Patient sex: M
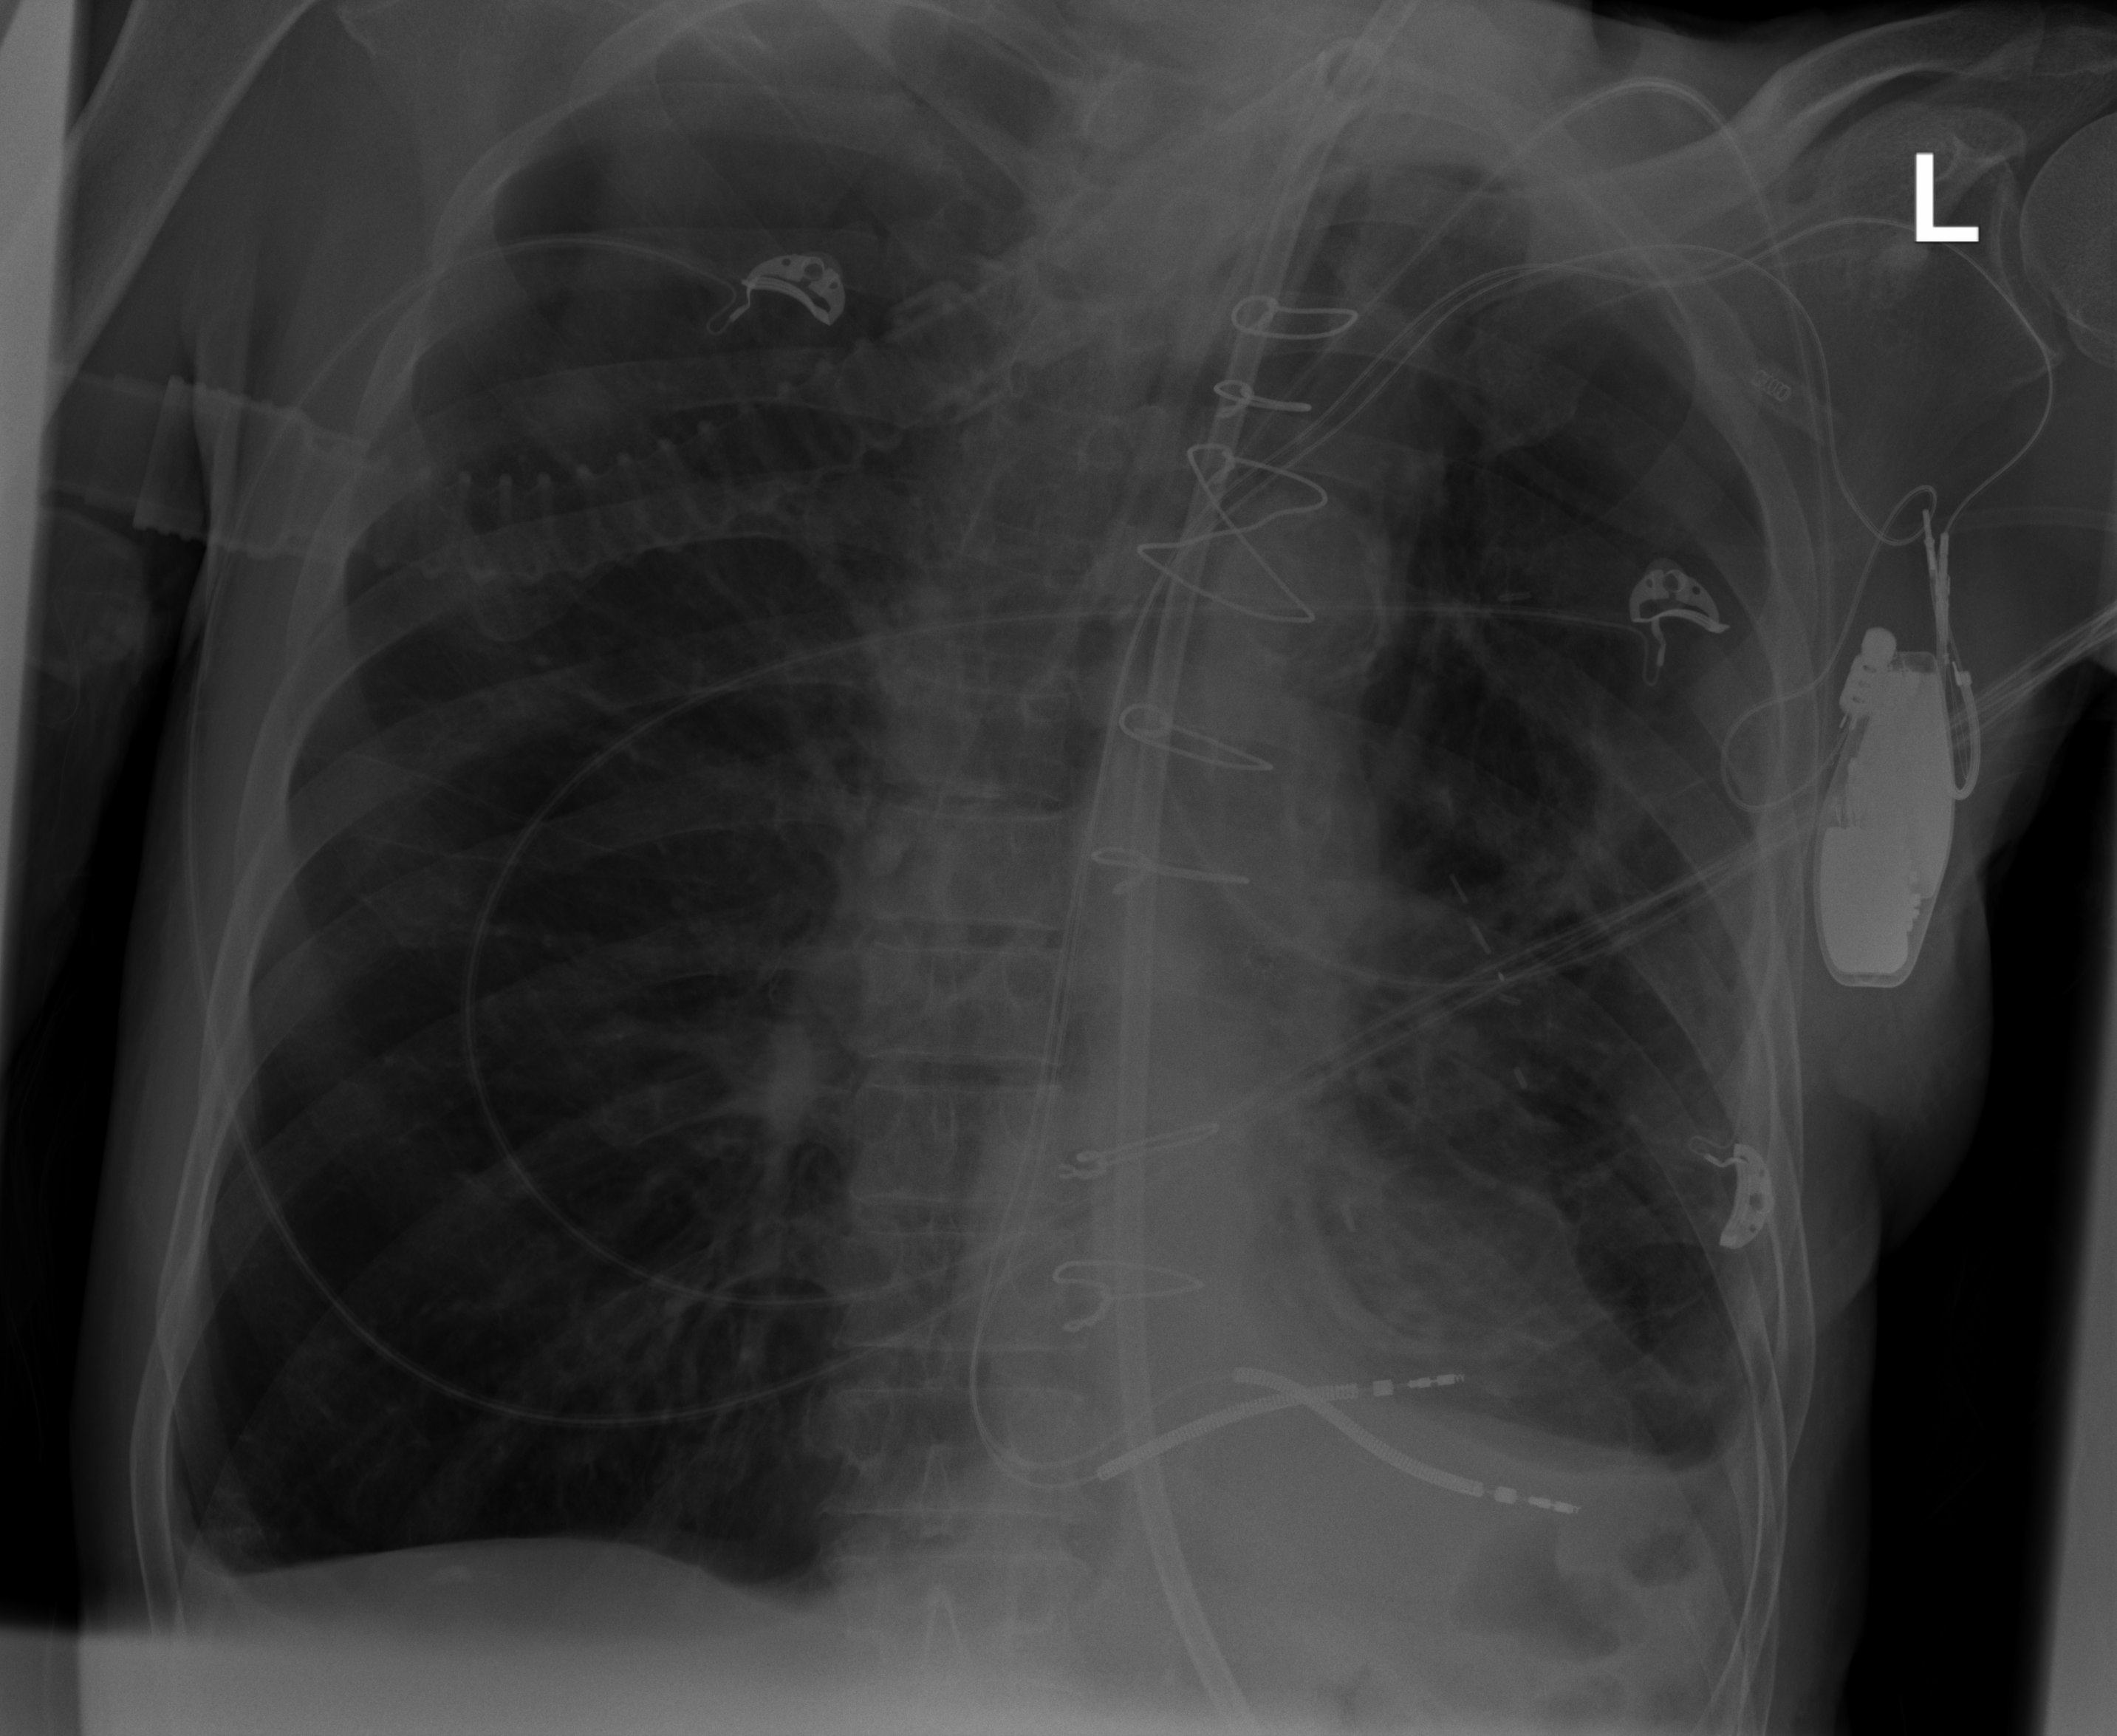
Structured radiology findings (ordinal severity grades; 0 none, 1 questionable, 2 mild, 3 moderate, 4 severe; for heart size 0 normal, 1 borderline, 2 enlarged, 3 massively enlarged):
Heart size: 0
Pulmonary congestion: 0
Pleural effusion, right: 2
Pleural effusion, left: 3
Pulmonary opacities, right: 0
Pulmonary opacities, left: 2
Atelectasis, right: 0
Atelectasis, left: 2